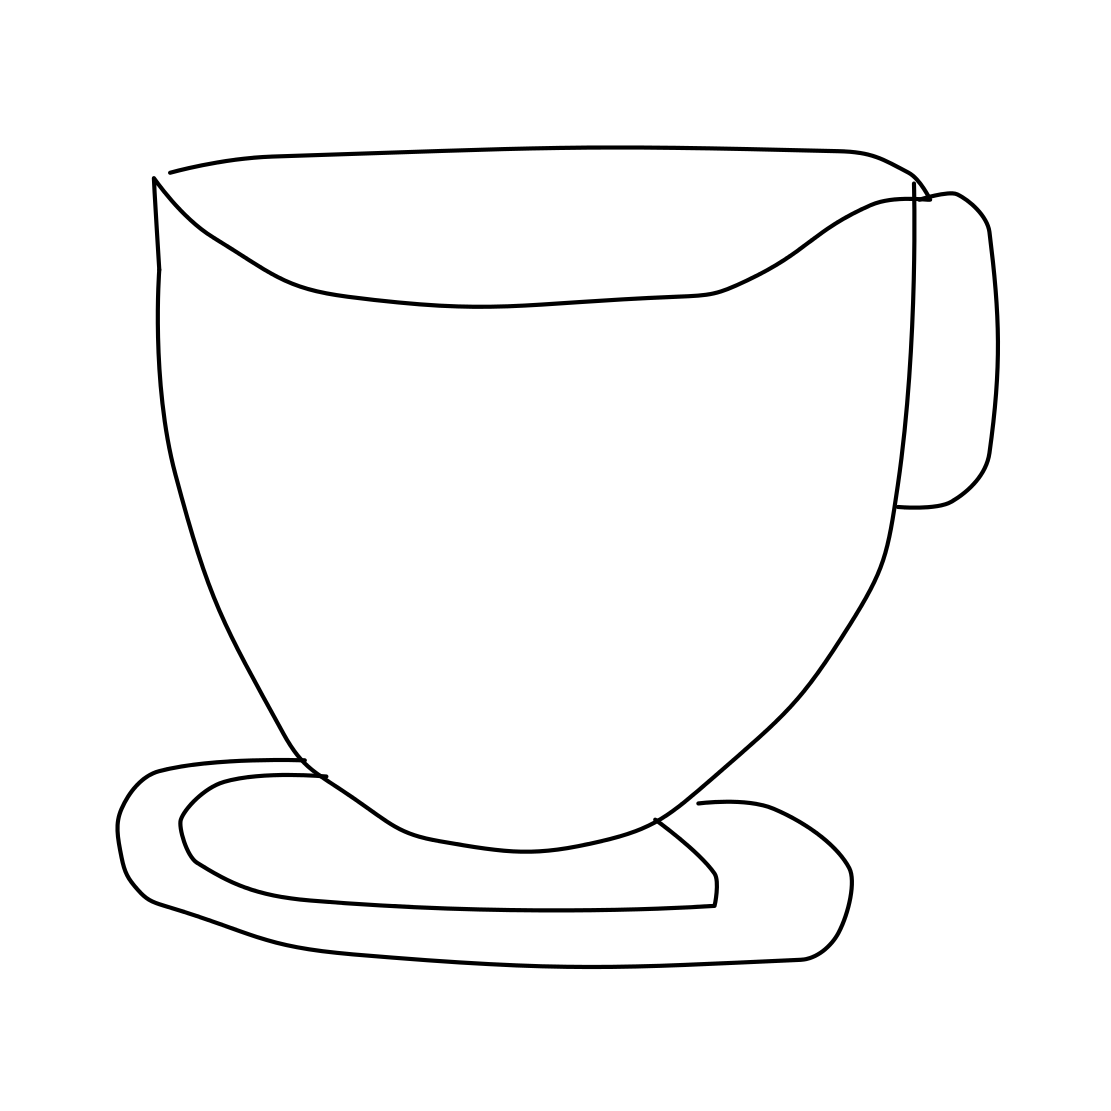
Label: teacup